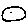
Label: circle